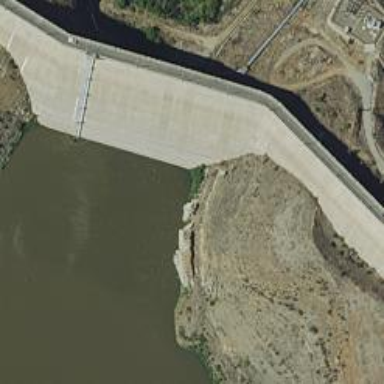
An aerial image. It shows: Dam along waterway.